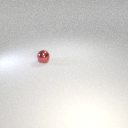
small red metal sphere